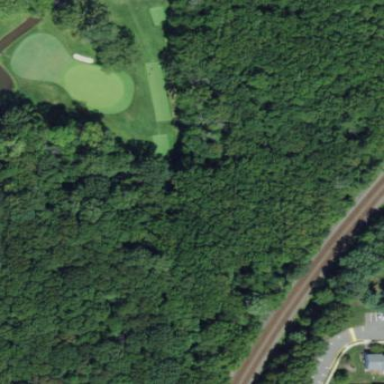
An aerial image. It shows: Area with grass used as rough in golf course.